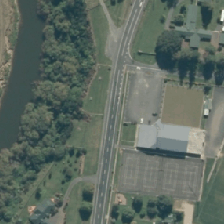
Land cover: urban_build_up